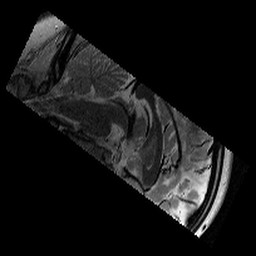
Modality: T2w
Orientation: sagittal
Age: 10
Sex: female
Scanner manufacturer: siemens
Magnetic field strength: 3 T
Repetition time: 9.23 s
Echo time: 0.067 s